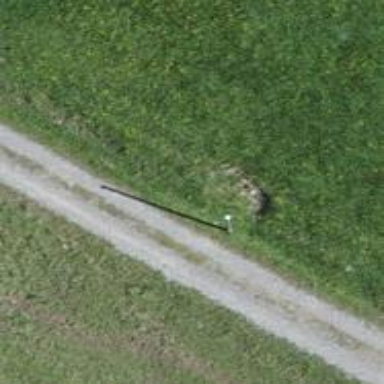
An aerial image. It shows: Minor power line.